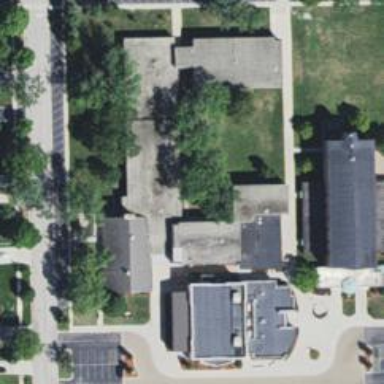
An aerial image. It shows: School.